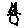
Label: cat